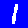
Digit: 1